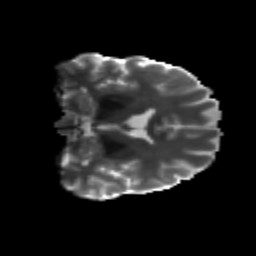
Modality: T2w
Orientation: coronal
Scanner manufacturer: siemens
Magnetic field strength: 3 T
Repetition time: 4.16 s
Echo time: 0.0806 s